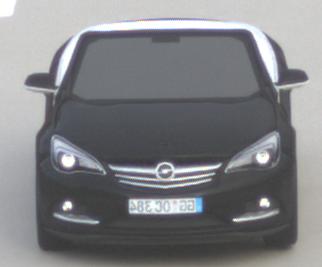
Make: Opel
Model: Cascada 1.4 Turbo
Detailed model: Cascada
Model produced from: 2013/03
Model produced until: 2015/01
Doors: 2
Color: black
Road condition: dry road
Daytime: morning or afternoon
Contrast: low contrast